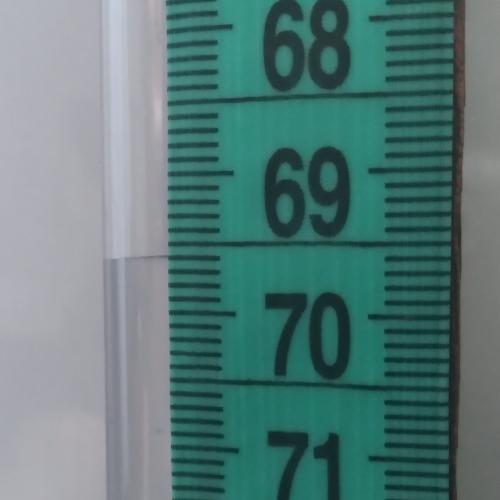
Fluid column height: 69.6 cm